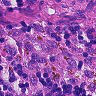
Metastatic tissue present: no